七年级 · 代数
如图 1 的长方形铁皮, 四个角都剪去边长为 30 厘米的正方形, 再四周折起, 做成一个有底无盖的铁盒如图 2, 铁盒底面长方形的长是 $4 a(\mathrm{~cm})$, 宽是 $3 a(\mathrm{~cm})$, 这个无盖铁盒各个面的面积之和称为铁盒的全面积.

(1)请用 $a$ 的代数式表示图 1 中原长方形铁皮的面积;

(2)若要在铁盒的各个外表面漆上某种油漆, 每元钱可漆的面积为 $\frac{a}{50}\left(\mathrm{~cm}^{2}\right)$, 则油漆这个铁盒需要多少钱(用 $a$ 的代数式表示)?

(3)铁盒的底面积是全面积的几分之几(用 $a$ 的代数式表示)? 若铁盒的底面积是全面积的 $\frac{3}{4}$, 求 $a$的值;

(4)是否存在一个正整数 $a$, 使得铁盒的全面积是底面积的正整数倍? 若存在, 请求出这个 $a$, 若不存在, 请说明理由.

图1

图2
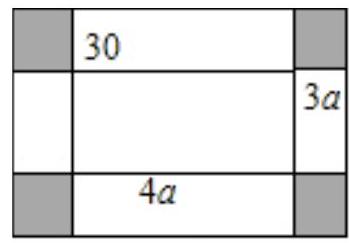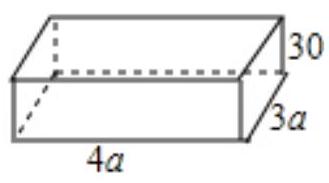
答案: (1)原铁皮的面积是 $(4 a+60)(3 a+60)=12 a^{2}+420 a+3600$;

(2)油漆这个铁盒的表面积是： $12 a^{2}+2 \times 30 \times 4 a+2 \times 30 \times 3 a=12 a^{2}+420 a$,

则油漆这个铁盒需要的钱数是: $\left(12 a^{2}+420 a\right) \div \frac{a}{50}=\left(12 a^{2}+420 a\right) \times \frac{50}{a}=600 a+21000$ (元);

(3)铁盒的底面积是全面积的 $\frac{12 a^{2}}{12 a^{2}+420 a}=\frac{a}{a+35}$;

根据题意得: $\frac{a}{a+35}=\frac{3}{4}$,

解得 $a=105$;

(4)铁盒的全面积是 $4 a \times 3 a+4 a \times 30 \times 2+3 a \times 30 \times 2=12 a^{2}+420 a$,

底面积是 $12 a^{2}$,

假设存在正整数 $n$, 使 $12 a^{2}+420 a=n\left(12 a^{2}\right)$

则 $(n-1) a=35$ ，

则 $a=35, n=2$ 或 $a=7, n=6$ 或 $a=5, n=8$ 或 $a=1, n=36$

所以存在铁盒的全面积是底面积的正整数倍, 这时 $a=35$ 或 7 或 5 或 1 .